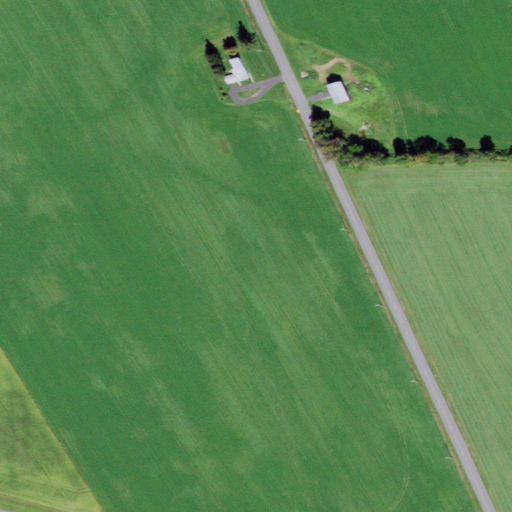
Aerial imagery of mountain in New York named Miller Hill containing cultivated crops, low intensity development, and open development